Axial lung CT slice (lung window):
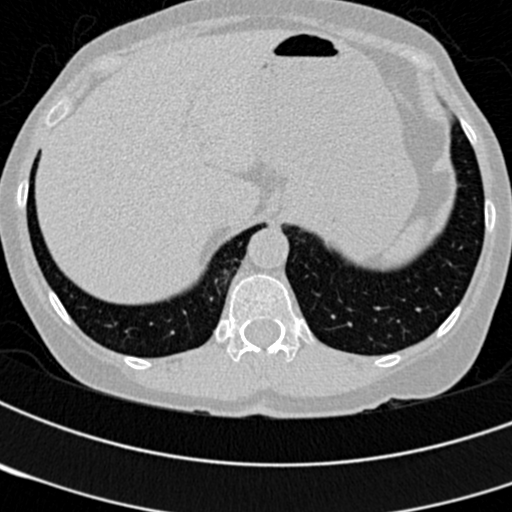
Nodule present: no